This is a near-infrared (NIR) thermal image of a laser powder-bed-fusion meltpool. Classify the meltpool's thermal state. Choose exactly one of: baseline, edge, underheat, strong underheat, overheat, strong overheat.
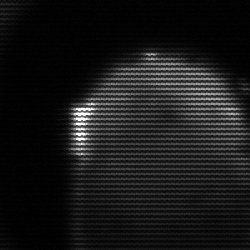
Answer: edge